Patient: sex F, age 65
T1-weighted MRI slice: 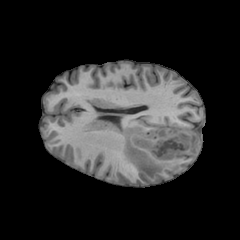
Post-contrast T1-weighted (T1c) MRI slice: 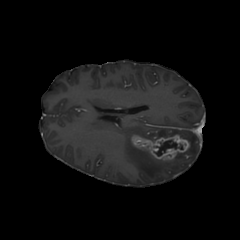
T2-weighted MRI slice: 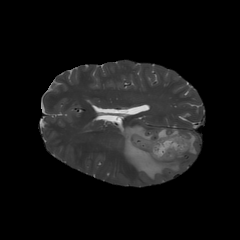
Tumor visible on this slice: yes
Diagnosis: Glioblastoma, IDH-wildtype
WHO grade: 4